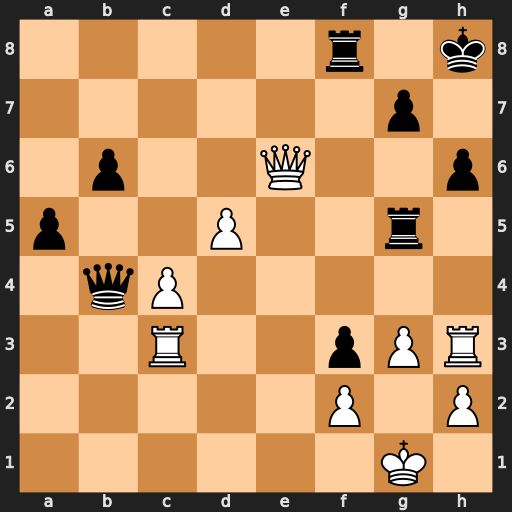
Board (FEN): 5r1k/6p1/1p2Q2p/p2P2r1/1qP5/2R2pPR/5P1P/6K1
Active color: w
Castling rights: -
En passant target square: -
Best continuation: Rxh6+ gxh6 Qxh6+ Kg8 Qxg5+